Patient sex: M
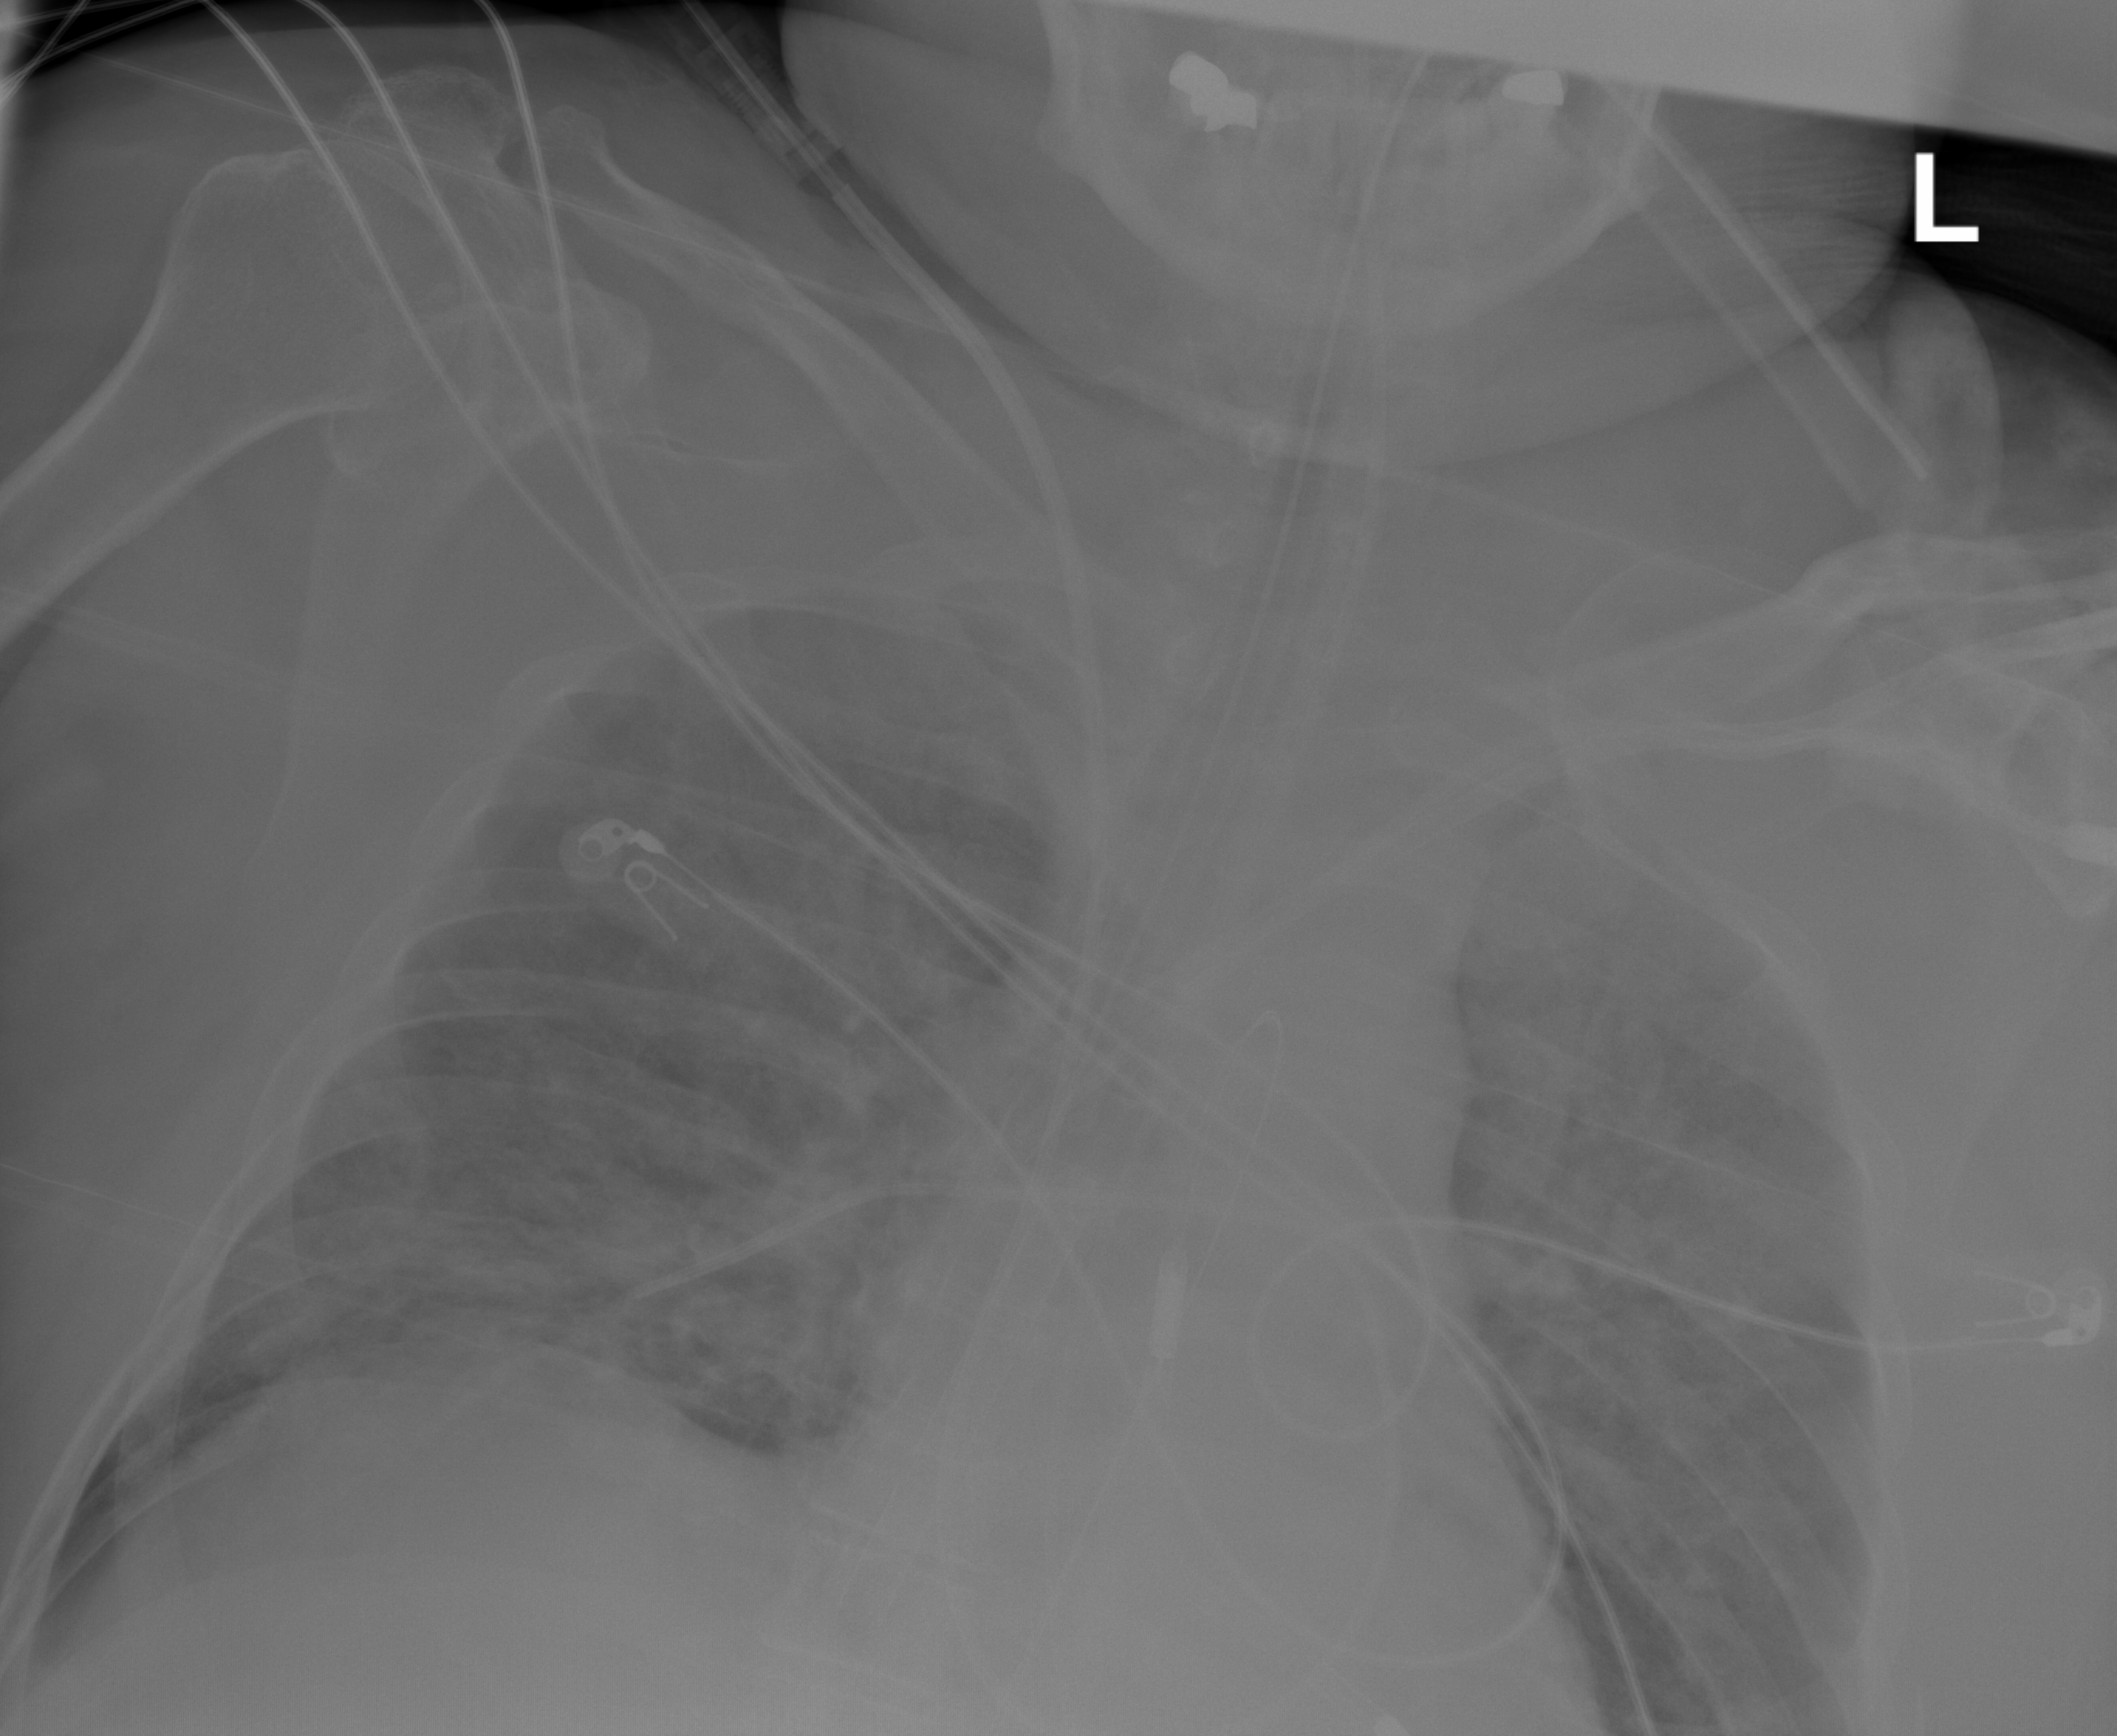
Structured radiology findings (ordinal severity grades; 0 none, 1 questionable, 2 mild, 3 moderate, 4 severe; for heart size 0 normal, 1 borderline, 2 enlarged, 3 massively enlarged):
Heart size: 0
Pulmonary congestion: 2
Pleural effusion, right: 0
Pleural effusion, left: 0
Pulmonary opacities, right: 3
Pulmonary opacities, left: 3
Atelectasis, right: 3
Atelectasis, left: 3